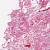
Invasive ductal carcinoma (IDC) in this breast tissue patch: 0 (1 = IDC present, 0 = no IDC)